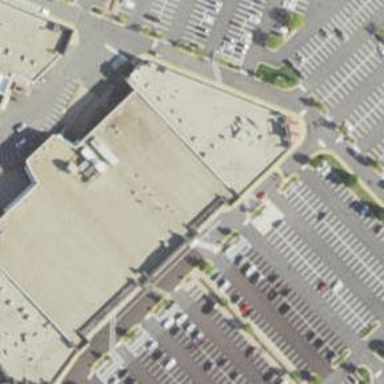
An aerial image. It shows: Parking space.